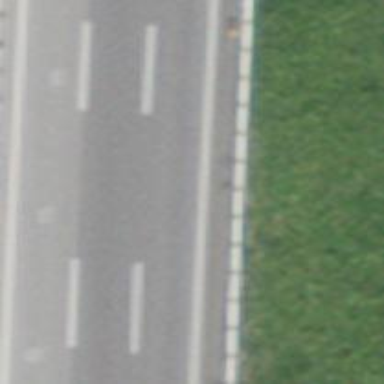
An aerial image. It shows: Motorway bridge with asphalt surface.